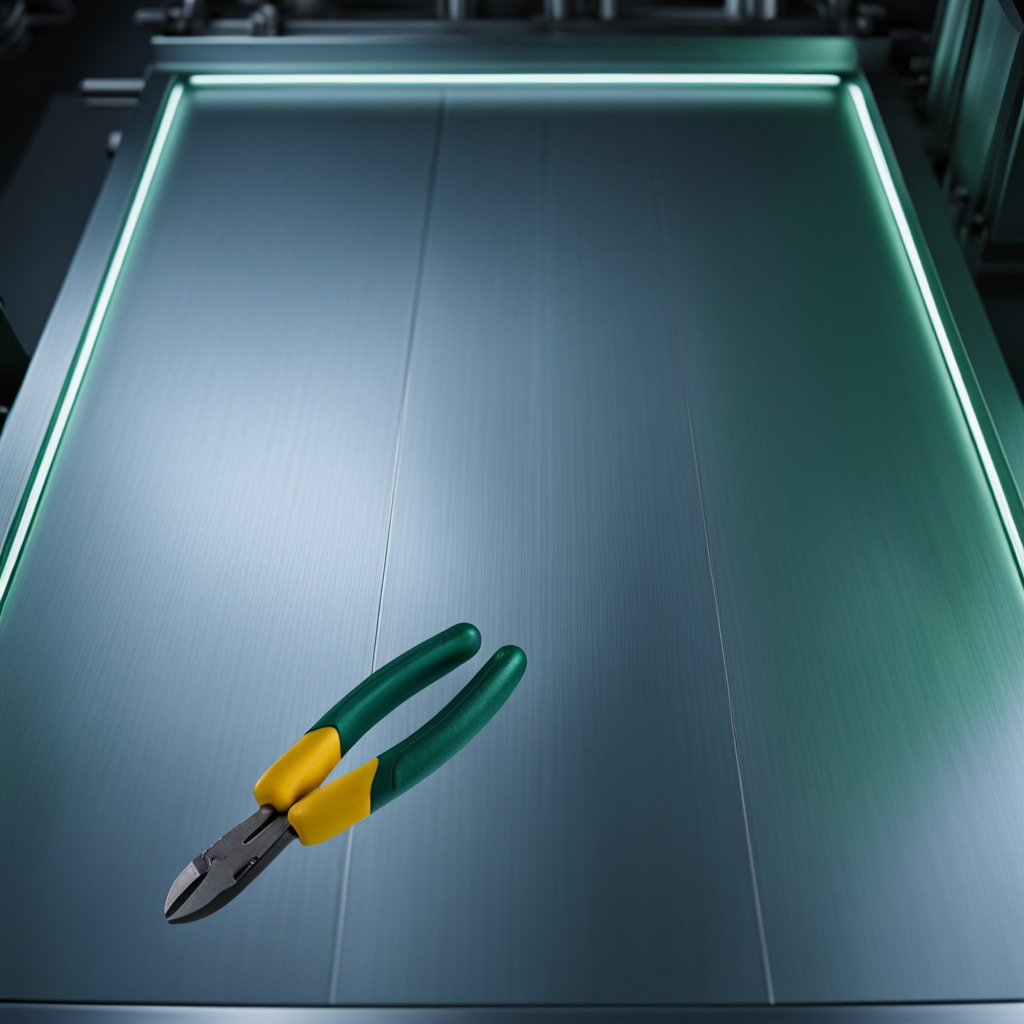
A plier is lying on the metal table in a machine shop under fluorescent lights.